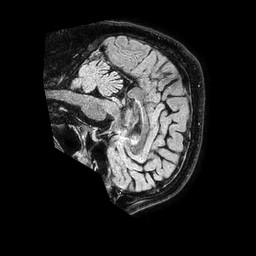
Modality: FLAIR
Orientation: sagittal
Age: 50
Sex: male
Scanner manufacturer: philips
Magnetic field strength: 1.5 T
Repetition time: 4.8 s
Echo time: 0.3 s